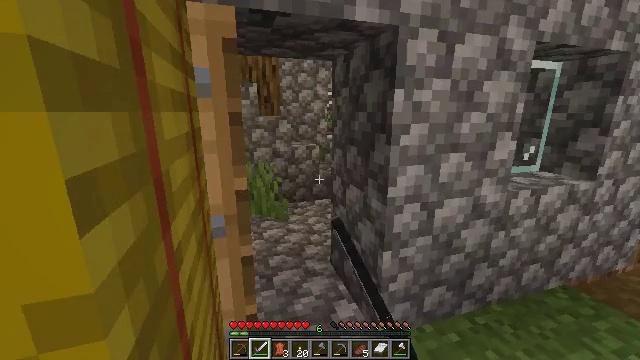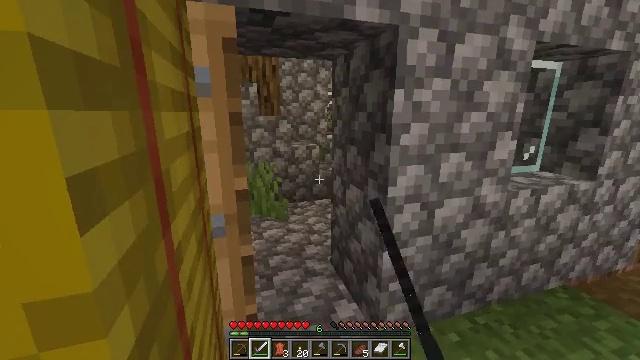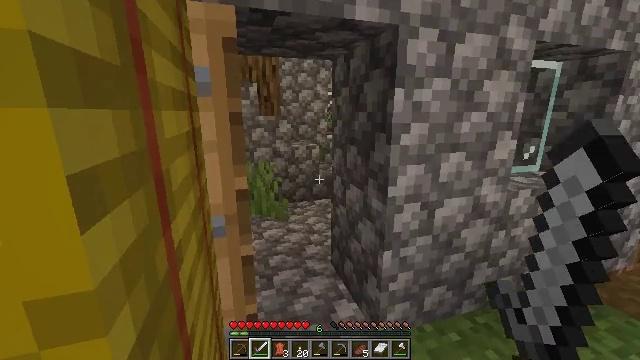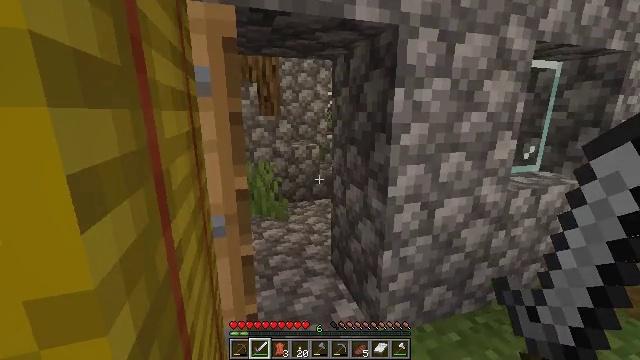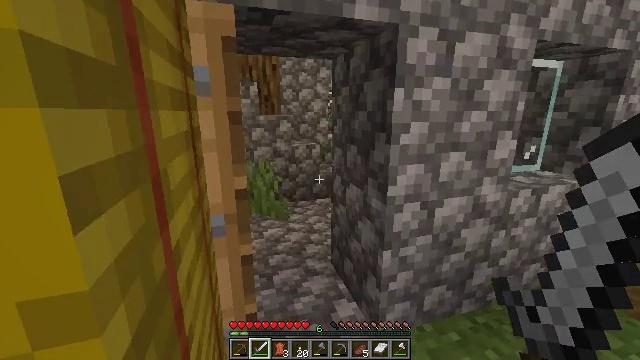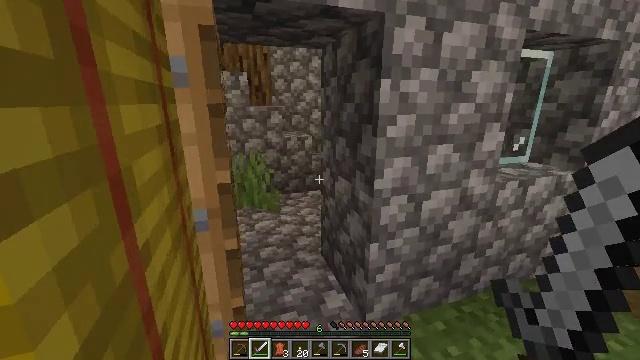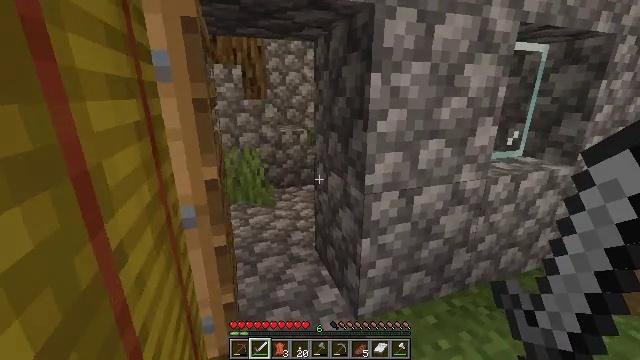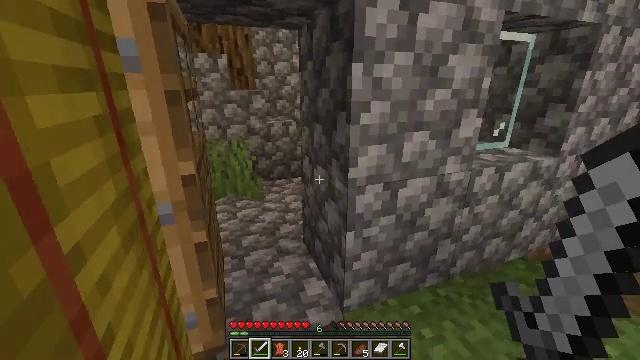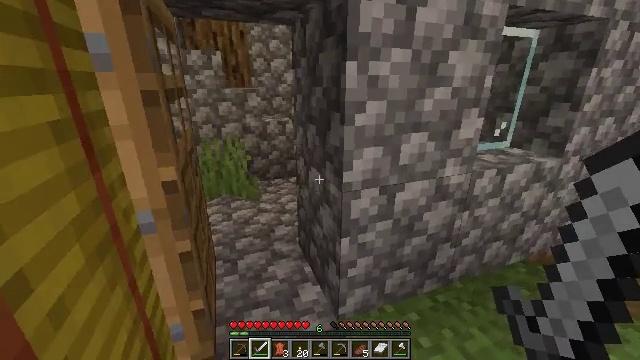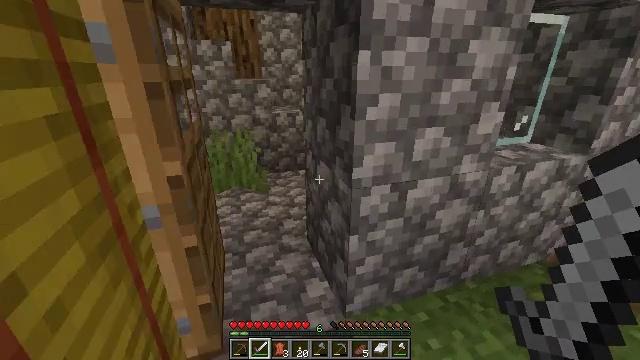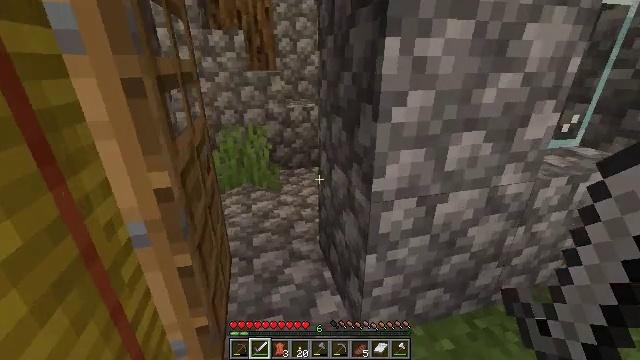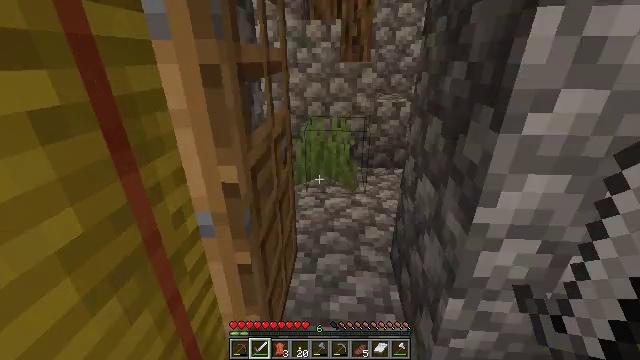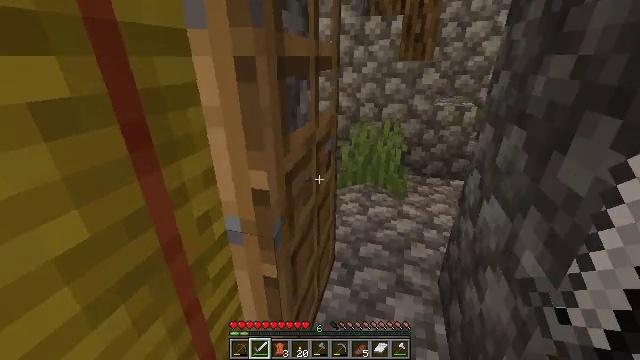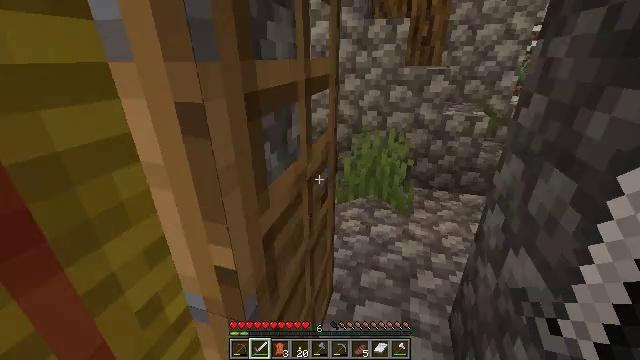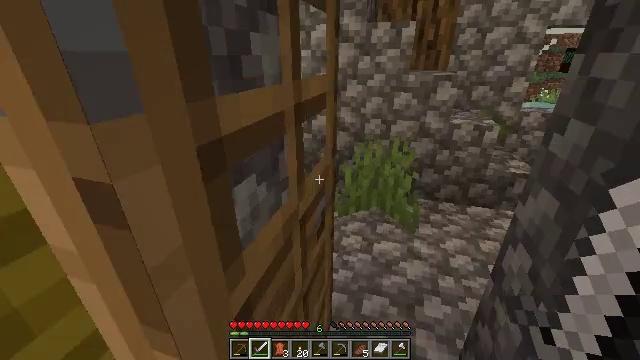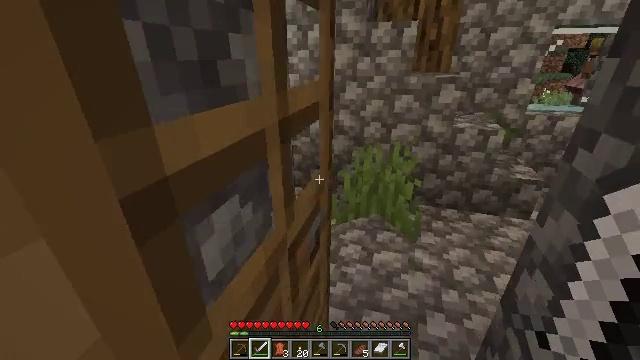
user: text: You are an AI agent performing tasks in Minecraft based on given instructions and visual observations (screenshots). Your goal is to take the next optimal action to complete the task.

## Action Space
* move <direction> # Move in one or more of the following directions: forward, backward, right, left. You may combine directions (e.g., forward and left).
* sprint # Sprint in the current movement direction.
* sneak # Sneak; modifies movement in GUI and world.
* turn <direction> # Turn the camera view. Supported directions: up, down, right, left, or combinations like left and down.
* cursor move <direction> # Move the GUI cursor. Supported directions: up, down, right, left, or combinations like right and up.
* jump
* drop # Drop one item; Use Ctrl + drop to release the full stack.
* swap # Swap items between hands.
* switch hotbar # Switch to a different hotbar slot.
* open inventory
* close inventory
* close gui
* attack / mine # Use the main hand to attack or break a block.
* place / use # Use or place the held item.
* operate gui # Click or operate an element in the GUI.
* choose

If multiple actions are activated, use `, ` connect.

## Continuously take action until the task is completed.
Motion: motion action
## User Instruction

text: Harvest hay blocks from the village.
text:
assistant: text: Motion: no_op
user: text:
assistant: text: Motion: no_op
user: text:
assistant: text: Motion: no_op
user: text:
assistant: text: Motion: move forward
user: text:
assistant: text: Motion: move forward, turn right and down
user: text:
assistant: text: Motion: move forward, turn down
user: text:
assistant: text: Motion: move forward, turn right and down
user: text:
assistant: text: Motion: move forward
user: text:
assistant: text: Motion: move forward, turn left and down
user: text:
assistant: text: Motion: move forward, turn left and down
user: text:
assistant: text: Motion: move forward, turn left and down
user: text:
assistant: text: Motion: move forward, turn left
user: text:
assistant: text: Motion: move forward
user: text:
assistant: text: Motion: move forward
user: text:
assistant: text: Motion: move forward
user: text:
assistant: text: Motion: move forward
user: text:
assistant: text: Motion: move forward
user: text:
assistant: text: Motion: move forward, turn right and up
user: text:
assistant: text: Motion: move forward, turn right and up
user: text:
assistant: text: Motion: move forward, turn right and up
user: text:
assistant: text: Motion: no_op
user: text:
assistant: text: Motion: no_op
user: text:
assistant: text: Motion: no_op
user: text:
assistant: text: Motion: turn right
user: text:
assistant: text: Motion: turn right
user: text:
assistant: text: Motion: turn right
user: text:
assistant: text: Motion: turn right and up
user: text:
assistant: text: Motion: turn right
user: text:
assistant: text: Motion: turn right
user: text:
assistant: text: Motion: turn right